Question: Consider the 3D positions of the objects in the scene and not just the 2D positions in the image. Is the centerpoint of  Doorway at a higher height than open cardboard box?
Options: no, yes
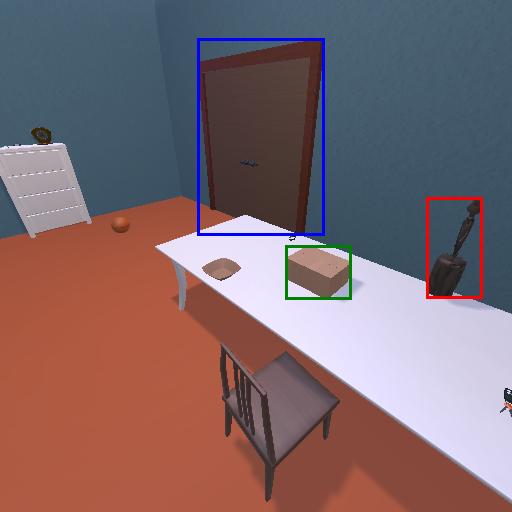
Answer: no